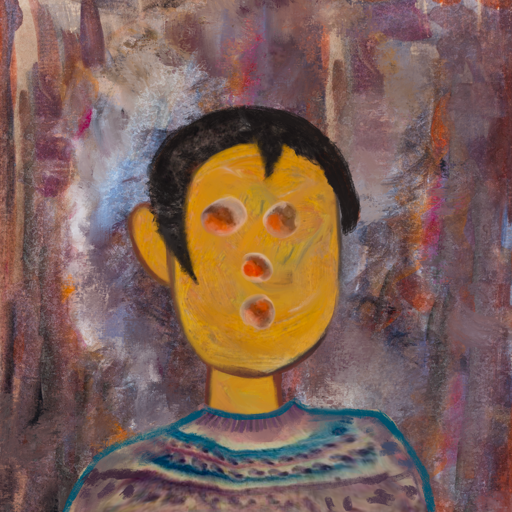
Background: Hypocrite, Head And Neck Front: After_Raid, Face Front: Rupkatha, Bust: HillGirl, Hair Front: Roy_Bahadur, Head Accessory: Blank, Second Necklace: Blank, Necklace: Blank, Baby: Blank